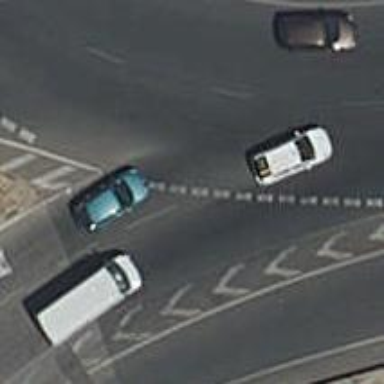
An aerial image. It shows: Road with "give way" sign.